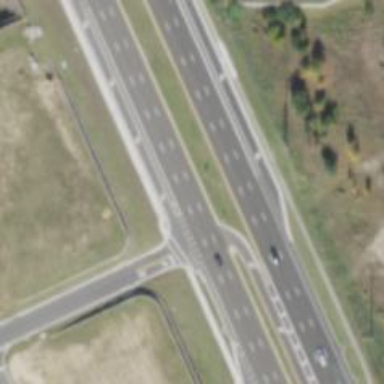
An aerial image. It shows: Trunk link highway.